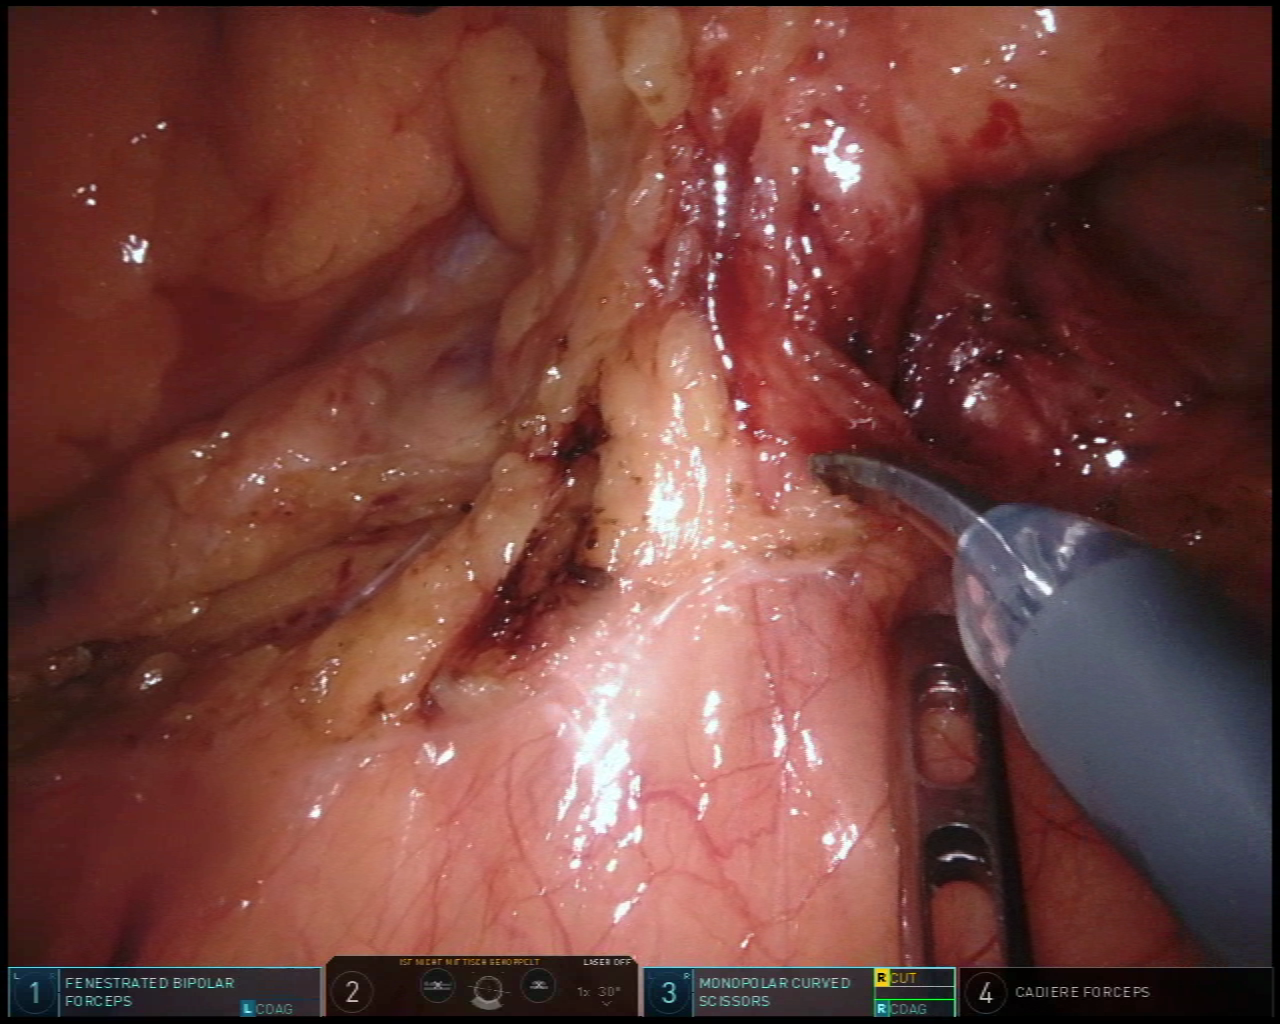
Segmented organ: intestinal_veins
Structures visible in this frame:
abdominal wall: no
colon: no
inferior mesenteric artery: no
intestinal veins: yes
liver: no
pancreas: no
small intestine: no
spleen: no
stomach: no
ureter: no
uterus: no
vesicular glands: no